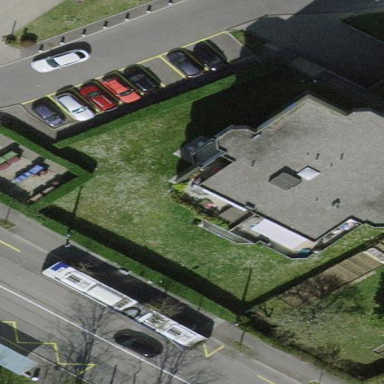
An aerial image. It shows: Building with apartments and flat roof.